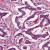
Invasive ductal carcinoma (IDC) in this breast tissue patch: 1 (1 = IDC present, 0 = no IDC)